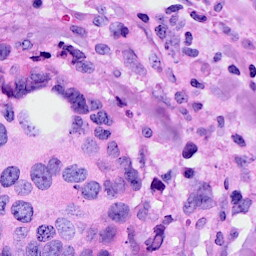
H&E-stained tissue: Breast